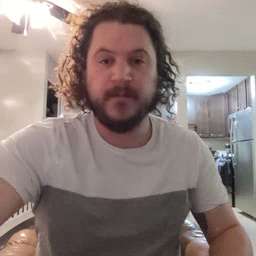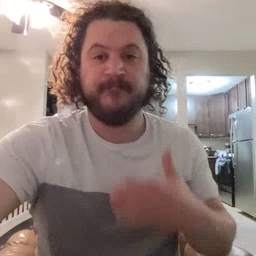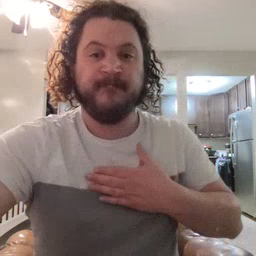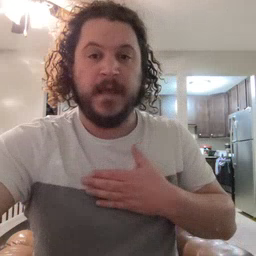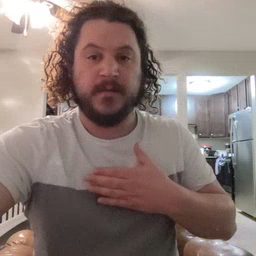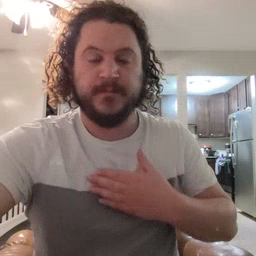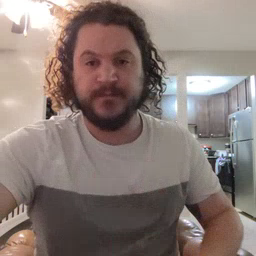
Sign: minemy